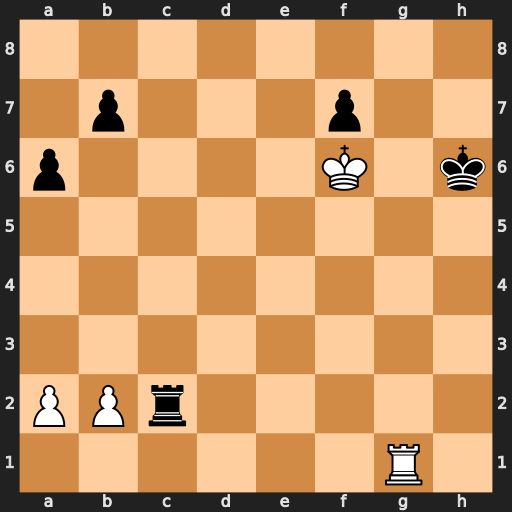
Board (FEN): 8/1p3p2/p4K1k/8/8/8/PPr5/6R1
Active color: w
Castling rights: -
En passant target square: -
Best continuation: Rh1+ Rh2 Rxh2#